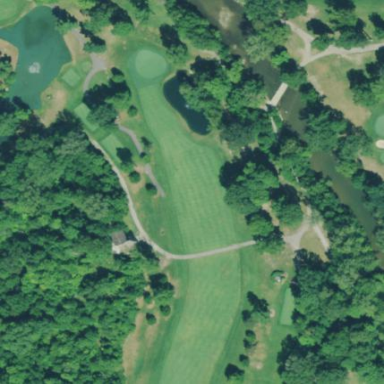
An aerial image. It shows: Grassy fairway on golf course.